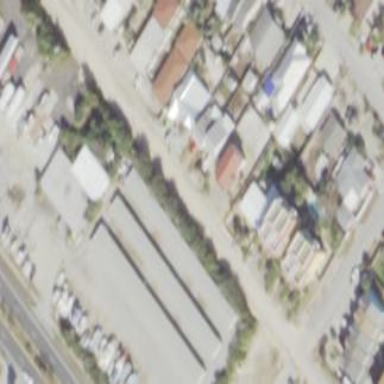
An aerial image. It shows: Building used for storage rental.